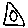
Label: triangle